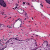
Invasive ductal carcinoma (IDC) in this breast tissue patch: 0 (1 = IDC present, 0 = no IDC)